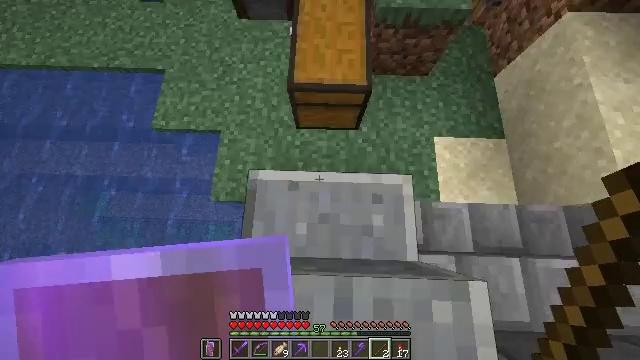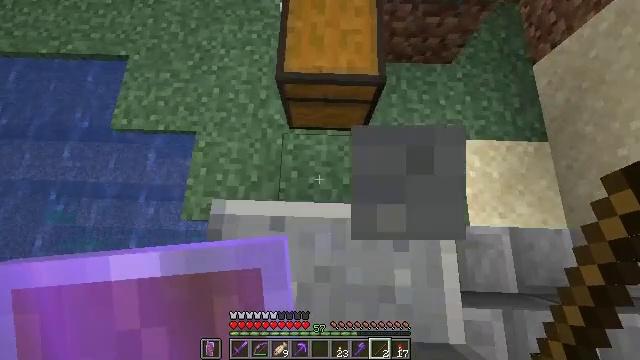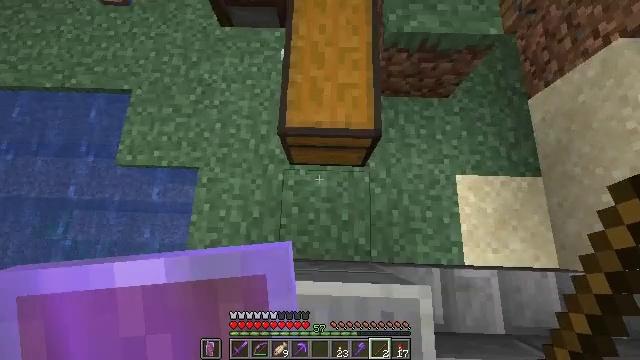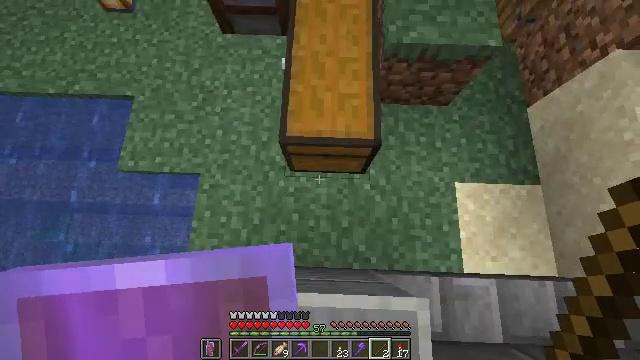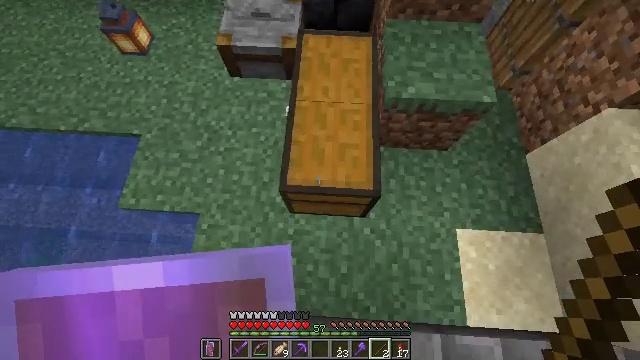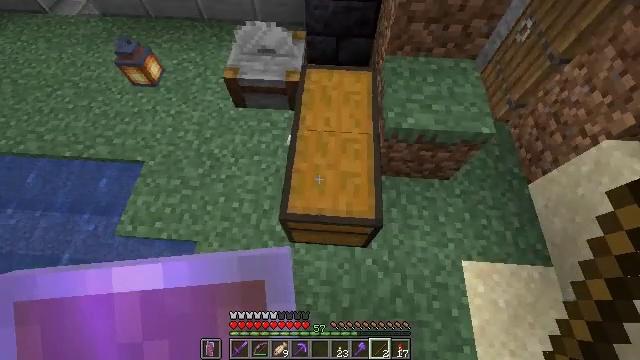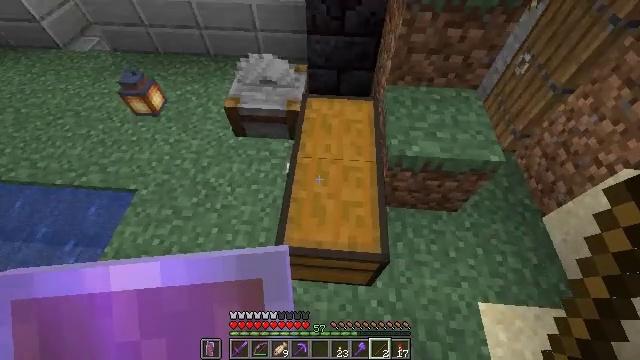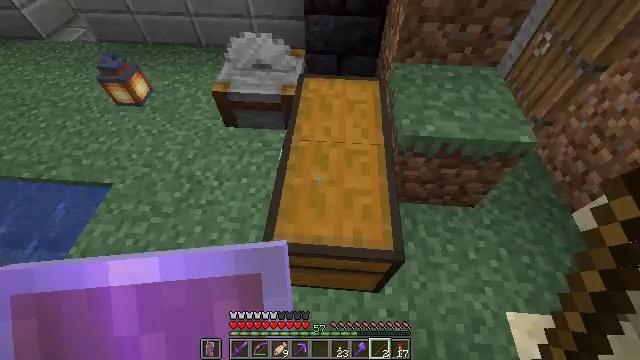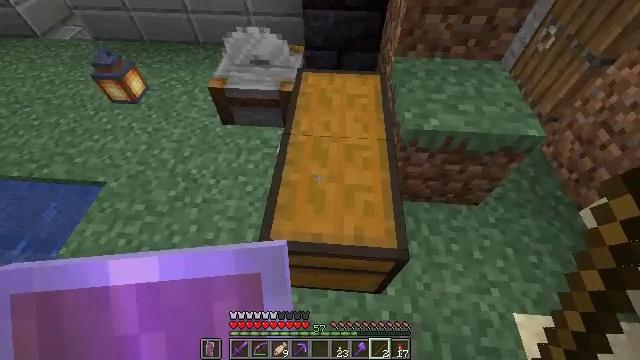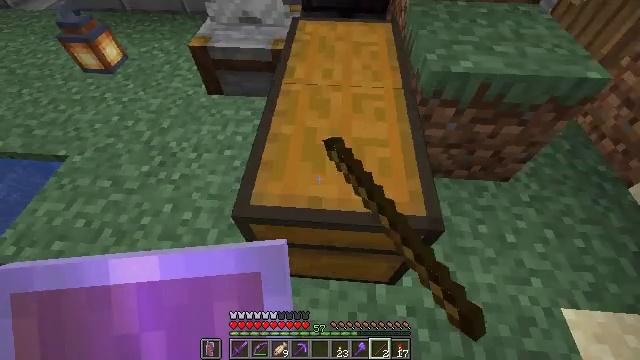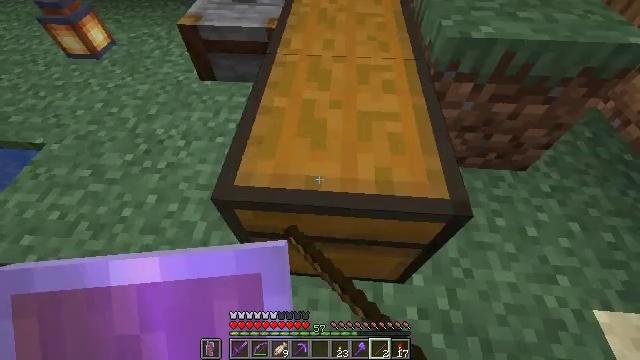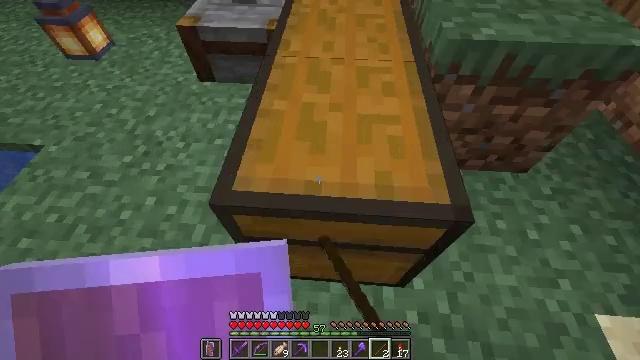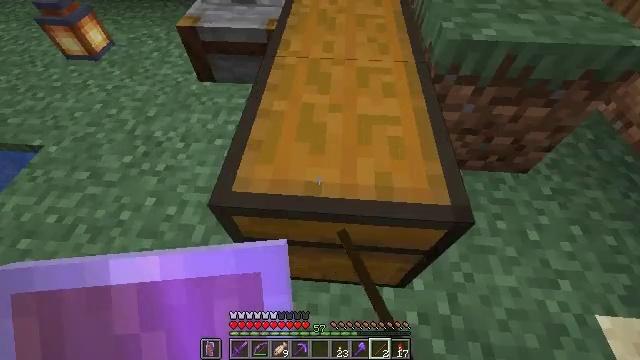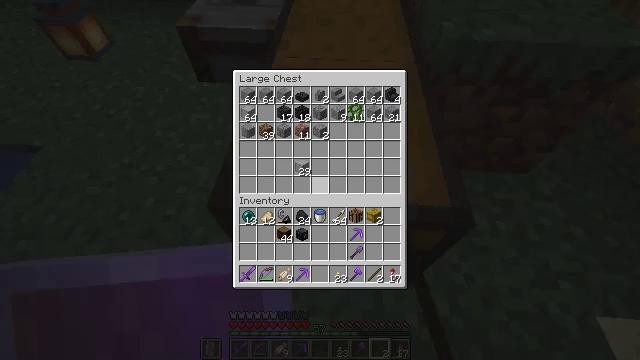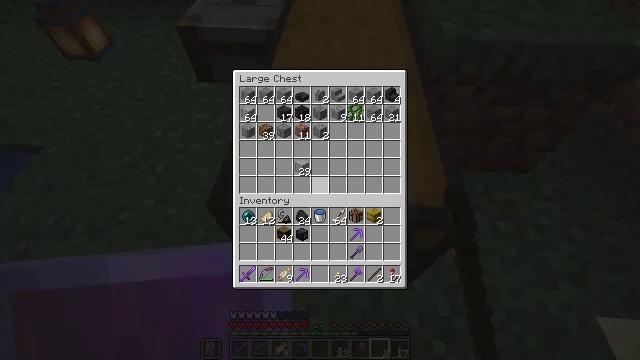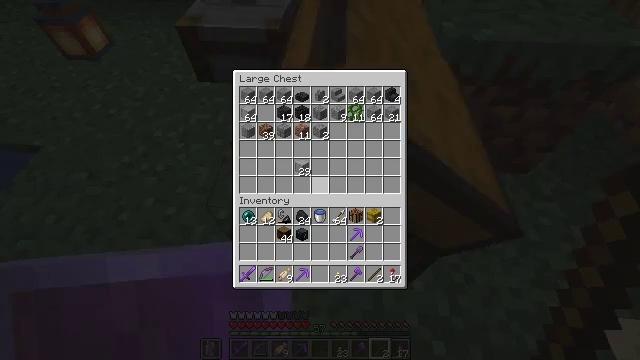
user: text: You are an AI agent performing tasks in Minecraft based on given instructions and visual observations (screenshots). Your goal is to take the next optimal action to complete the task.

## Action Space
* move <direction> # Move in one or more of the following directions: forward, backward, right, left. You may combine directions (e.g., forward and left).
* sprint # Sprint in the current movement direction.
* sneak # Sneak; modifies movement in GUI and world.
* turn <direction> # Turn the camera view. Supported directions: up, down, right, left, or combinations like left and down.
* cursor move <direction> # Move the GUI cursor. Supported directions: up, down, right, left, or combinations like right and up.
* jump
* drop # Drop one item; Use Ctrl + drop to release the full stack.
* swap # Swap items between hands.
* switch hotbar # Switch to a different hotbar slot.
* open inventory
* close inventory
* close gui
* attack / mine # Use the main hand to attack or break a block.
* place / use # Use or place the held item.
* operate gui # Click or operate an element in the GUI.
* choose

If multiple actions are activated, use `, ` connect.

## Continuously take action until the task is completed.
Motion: motion action
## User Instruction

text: Gather items from the brown shulker box by mining it.
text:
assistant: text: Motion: no_op
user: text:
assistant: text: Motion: no_op
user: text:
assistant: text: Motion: no_op
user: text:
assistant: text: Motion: turn left and up
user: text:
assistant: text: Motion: turn up
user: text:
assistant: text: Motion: turn up
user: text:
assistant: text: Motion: turn up
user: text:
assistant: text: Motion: use / place
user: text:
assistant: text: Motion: use / place
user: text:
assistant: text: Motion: use / place
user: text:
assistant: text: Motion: use / place
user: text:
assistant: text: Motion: no_op
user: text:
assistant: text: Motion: no_op
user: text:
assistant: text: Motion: no_op
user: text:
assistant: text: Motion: no_op
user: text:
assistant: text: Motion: no_op
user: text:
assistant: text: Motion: no_op
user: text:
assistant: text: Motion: no_op
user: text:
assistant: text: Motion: no_op
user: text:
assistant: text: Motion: no_op
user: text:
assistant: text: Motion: no_op
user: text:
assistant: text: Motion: no_op
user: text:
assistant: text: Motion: no_op
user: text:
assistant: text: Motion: no_op
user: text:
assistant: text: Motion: no_op
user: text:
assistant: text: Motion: no_op
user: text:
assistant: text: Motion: no_op
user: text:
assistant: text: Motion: no_op
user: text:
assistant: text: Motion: no_op
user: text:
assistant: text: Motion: no_op